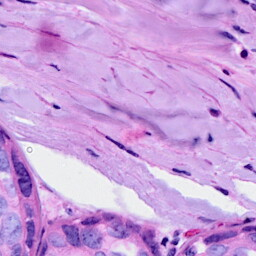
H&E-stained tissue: Breast